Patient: sex F, age 55
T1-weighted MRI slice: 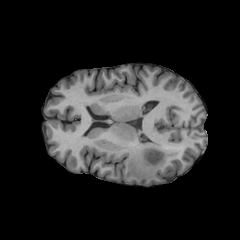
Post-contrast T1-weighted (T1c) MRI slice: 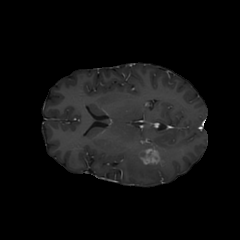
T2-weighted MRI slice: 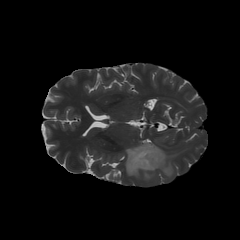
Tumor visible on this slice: yes
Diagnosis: Glioblastoma, IDH-wildtype
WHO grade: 4